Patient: sex F, age 44
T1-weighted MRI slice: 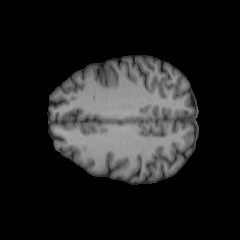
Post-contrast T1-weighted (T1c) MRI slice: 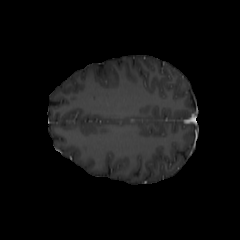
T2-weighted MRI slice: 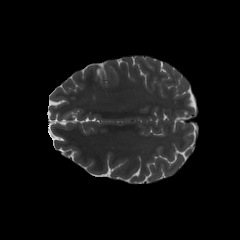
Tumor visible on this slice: no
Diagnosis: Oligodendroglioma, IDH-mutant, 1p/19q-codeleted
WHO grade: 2